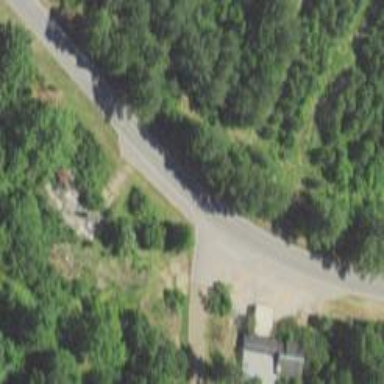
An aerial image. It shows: Tertiary road.